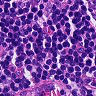
Metastatic tissue present: no